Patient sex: M
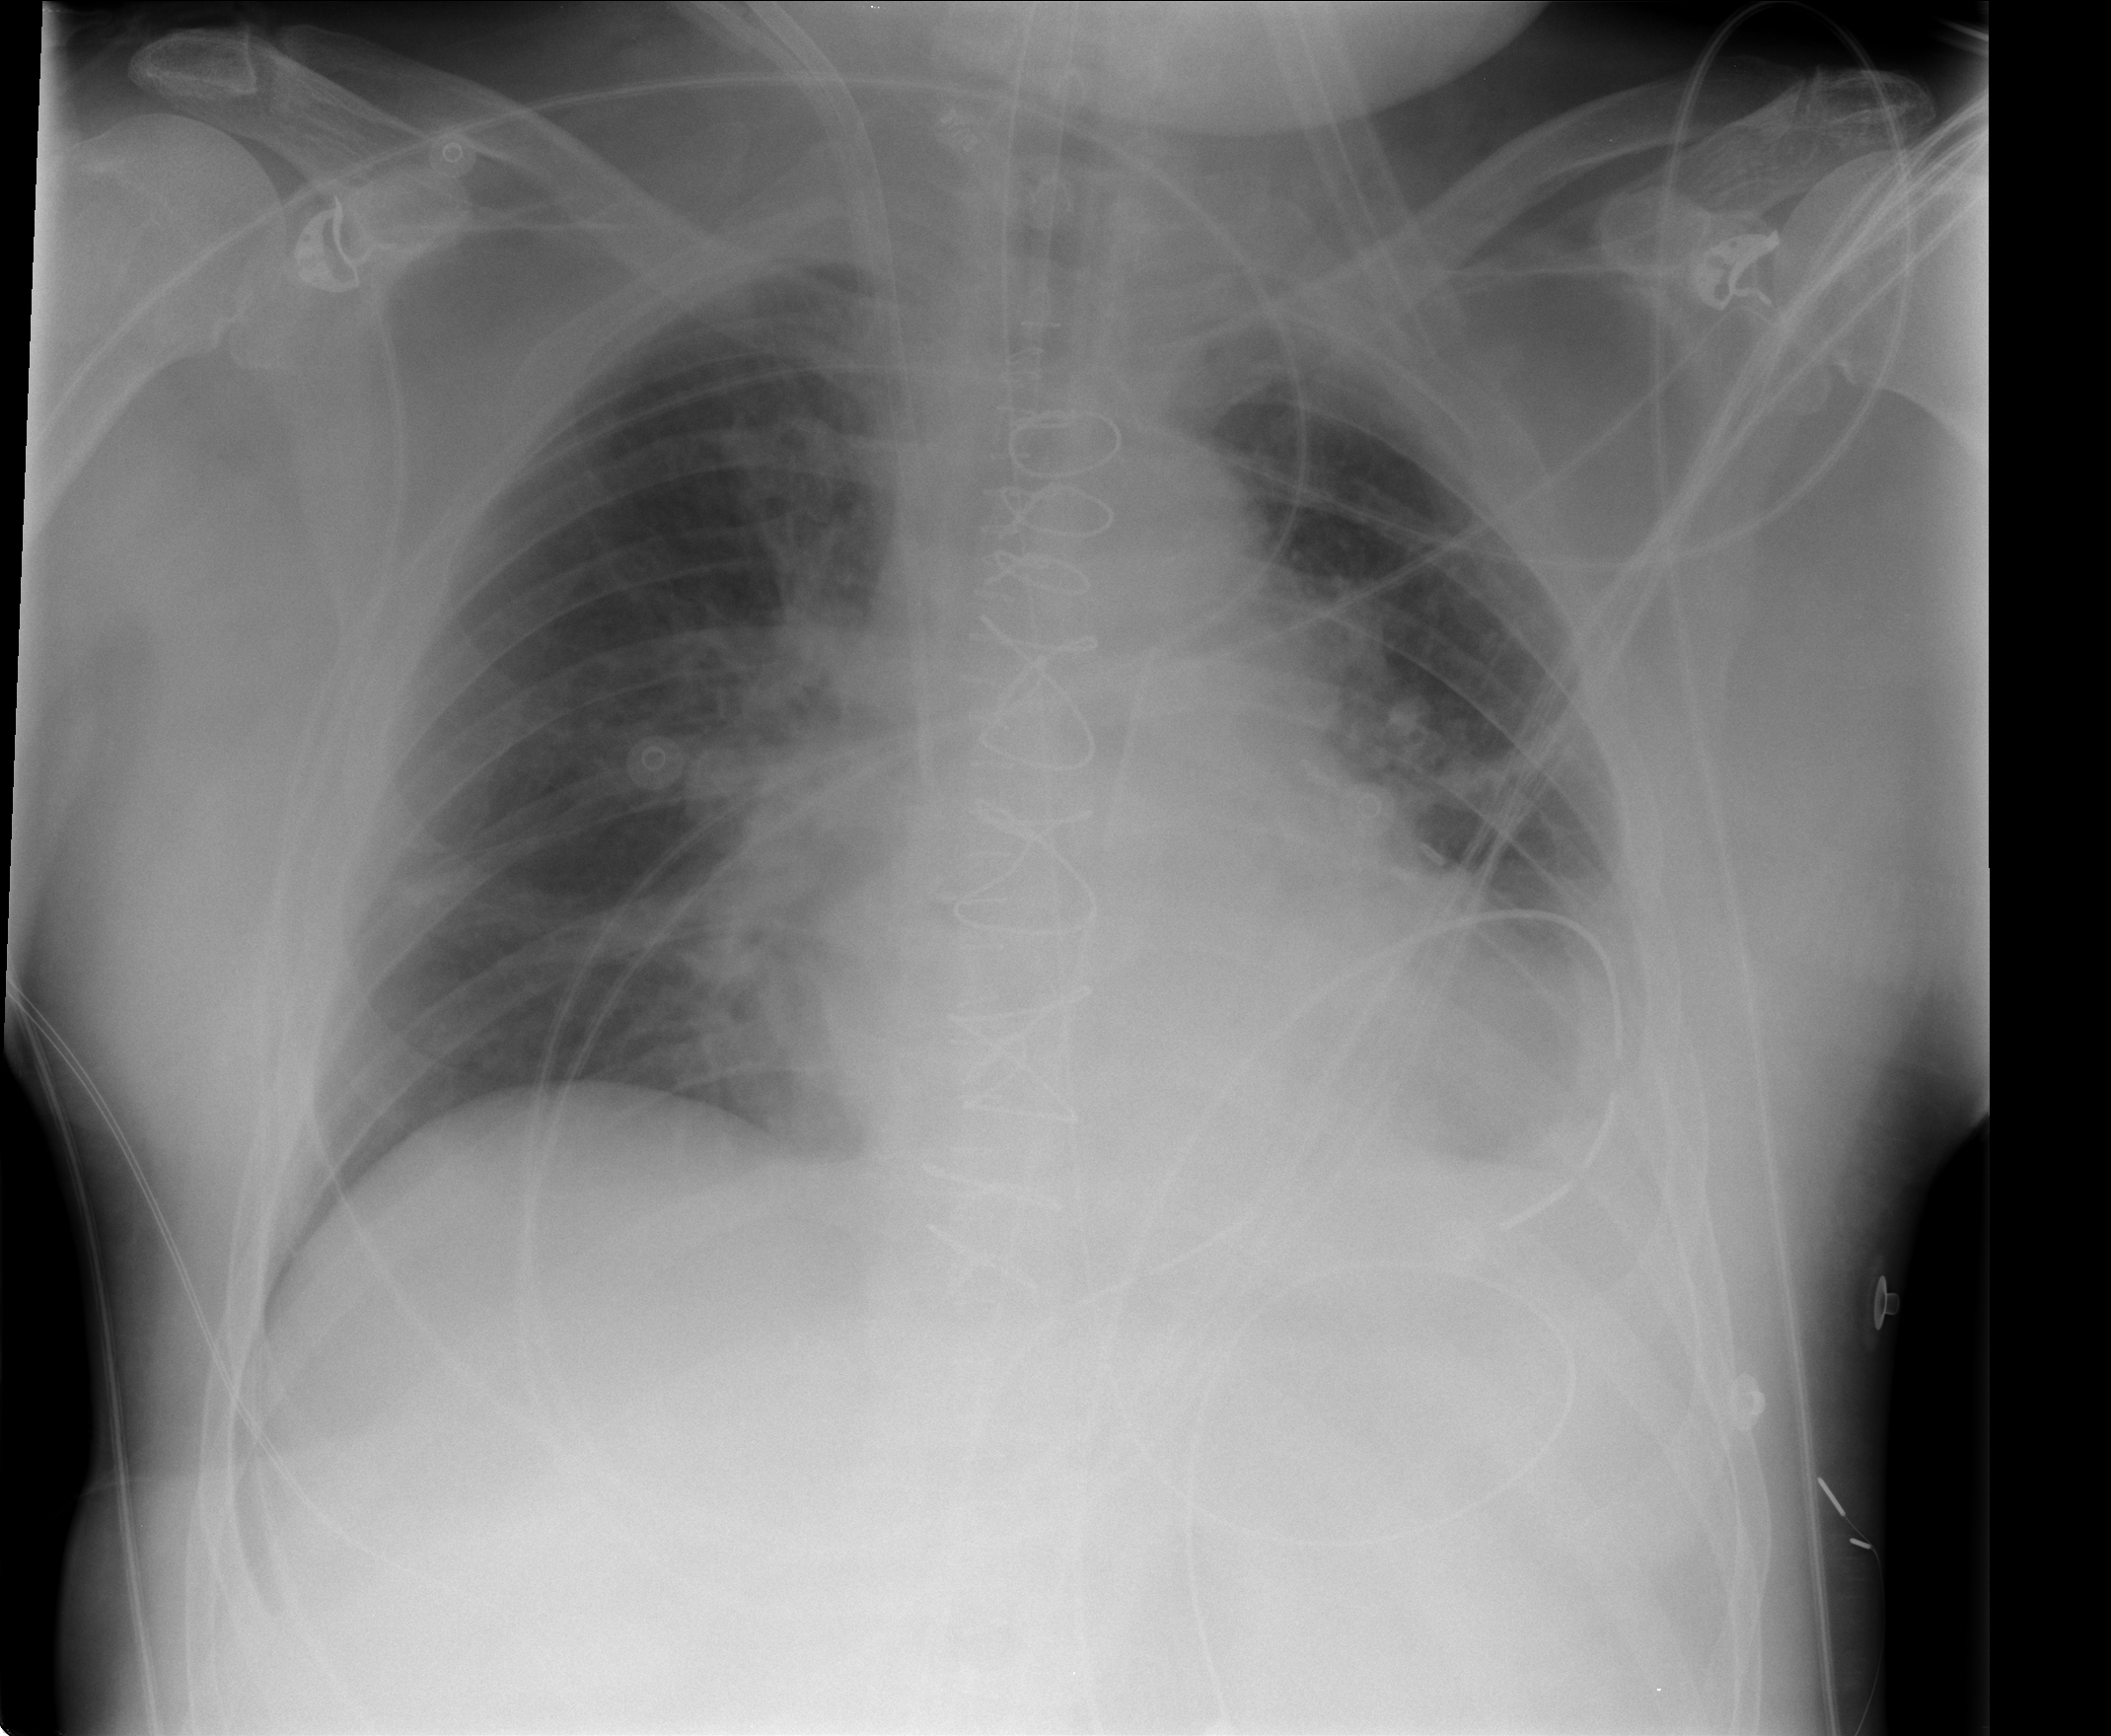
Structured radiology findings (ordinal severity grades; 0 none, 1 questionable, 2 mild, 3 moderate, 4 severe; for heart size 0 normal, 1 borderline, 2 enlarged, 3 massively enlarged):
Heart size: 2
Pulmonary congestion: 2
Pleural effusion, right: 0
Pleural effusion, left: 2
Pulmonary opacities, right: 0
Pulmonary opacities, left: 0
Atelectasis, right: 2
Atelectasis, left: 2